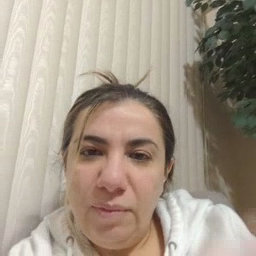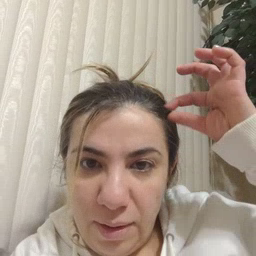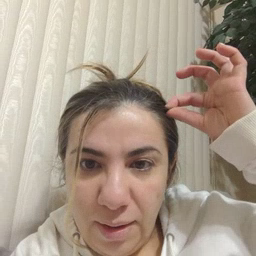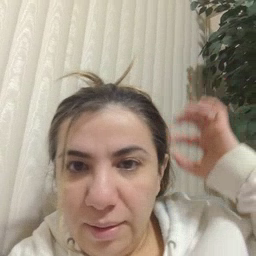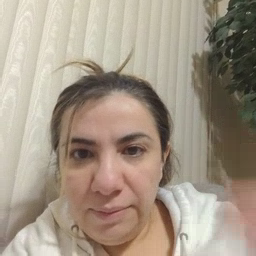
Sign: hair